Question: How do I use the IF command, or another in adjacent cells? Example, if 'A1 = 'knife'' and the adjacent cell (A2) is equal to 'fork'. That is, I need to identify an adjacent cell in the vertical direction.

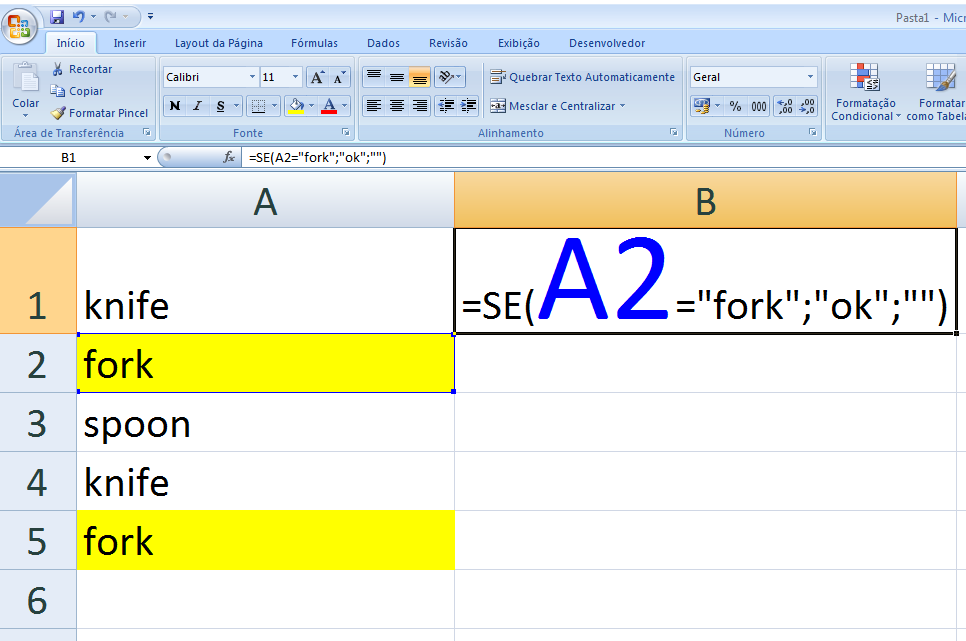
Answer: use the 'AND()' function:
'IF(AND(A1="knife";A2="fork");"ok";"")'